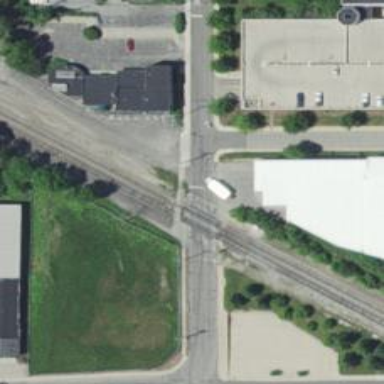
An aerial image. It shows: Railway crossing.